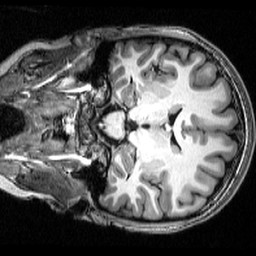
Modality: T1w
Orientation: coronal
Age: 21
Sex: female
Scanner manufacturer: siemens
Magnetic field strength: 3 T
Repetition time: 2.53 s
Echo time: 0.00339 s